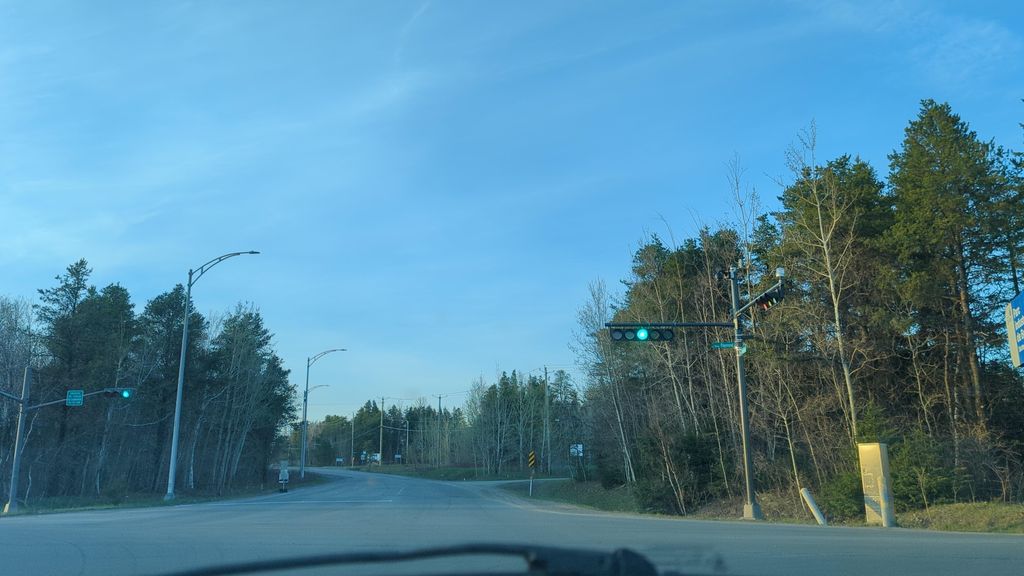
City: quebec_city